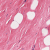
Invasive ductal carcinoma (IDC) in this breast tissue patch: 0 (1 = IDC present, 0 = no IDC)